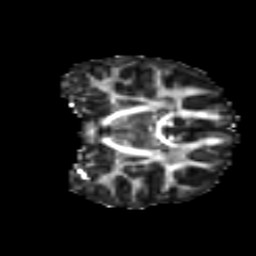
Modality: FA
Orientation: coronal
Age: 11
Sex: female
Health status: ill
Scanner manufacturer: ge
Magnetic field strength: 3 T
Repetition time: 6.752 s
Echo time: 0.079 s